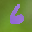
Label: 6